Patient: sex M, age 79
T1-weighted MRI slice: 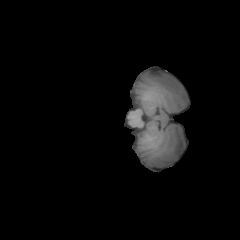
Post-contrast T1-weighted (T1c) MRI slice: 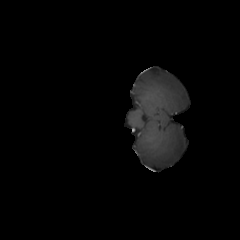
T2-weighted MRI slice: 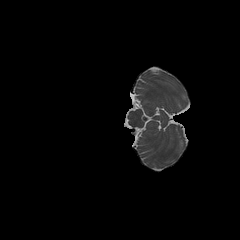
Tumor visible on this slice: no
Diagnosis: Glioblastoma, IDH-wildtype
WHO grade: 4